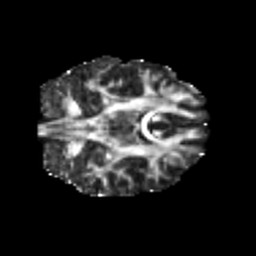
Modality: FA
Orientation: coronal
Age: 19
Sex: female
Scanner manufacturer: siemens
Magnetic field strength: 3 T
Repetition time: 3.5 s
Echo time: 0.125 s